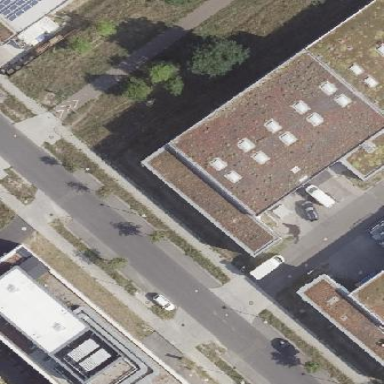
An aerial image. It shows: Part of building is shown in the image.